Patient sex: M
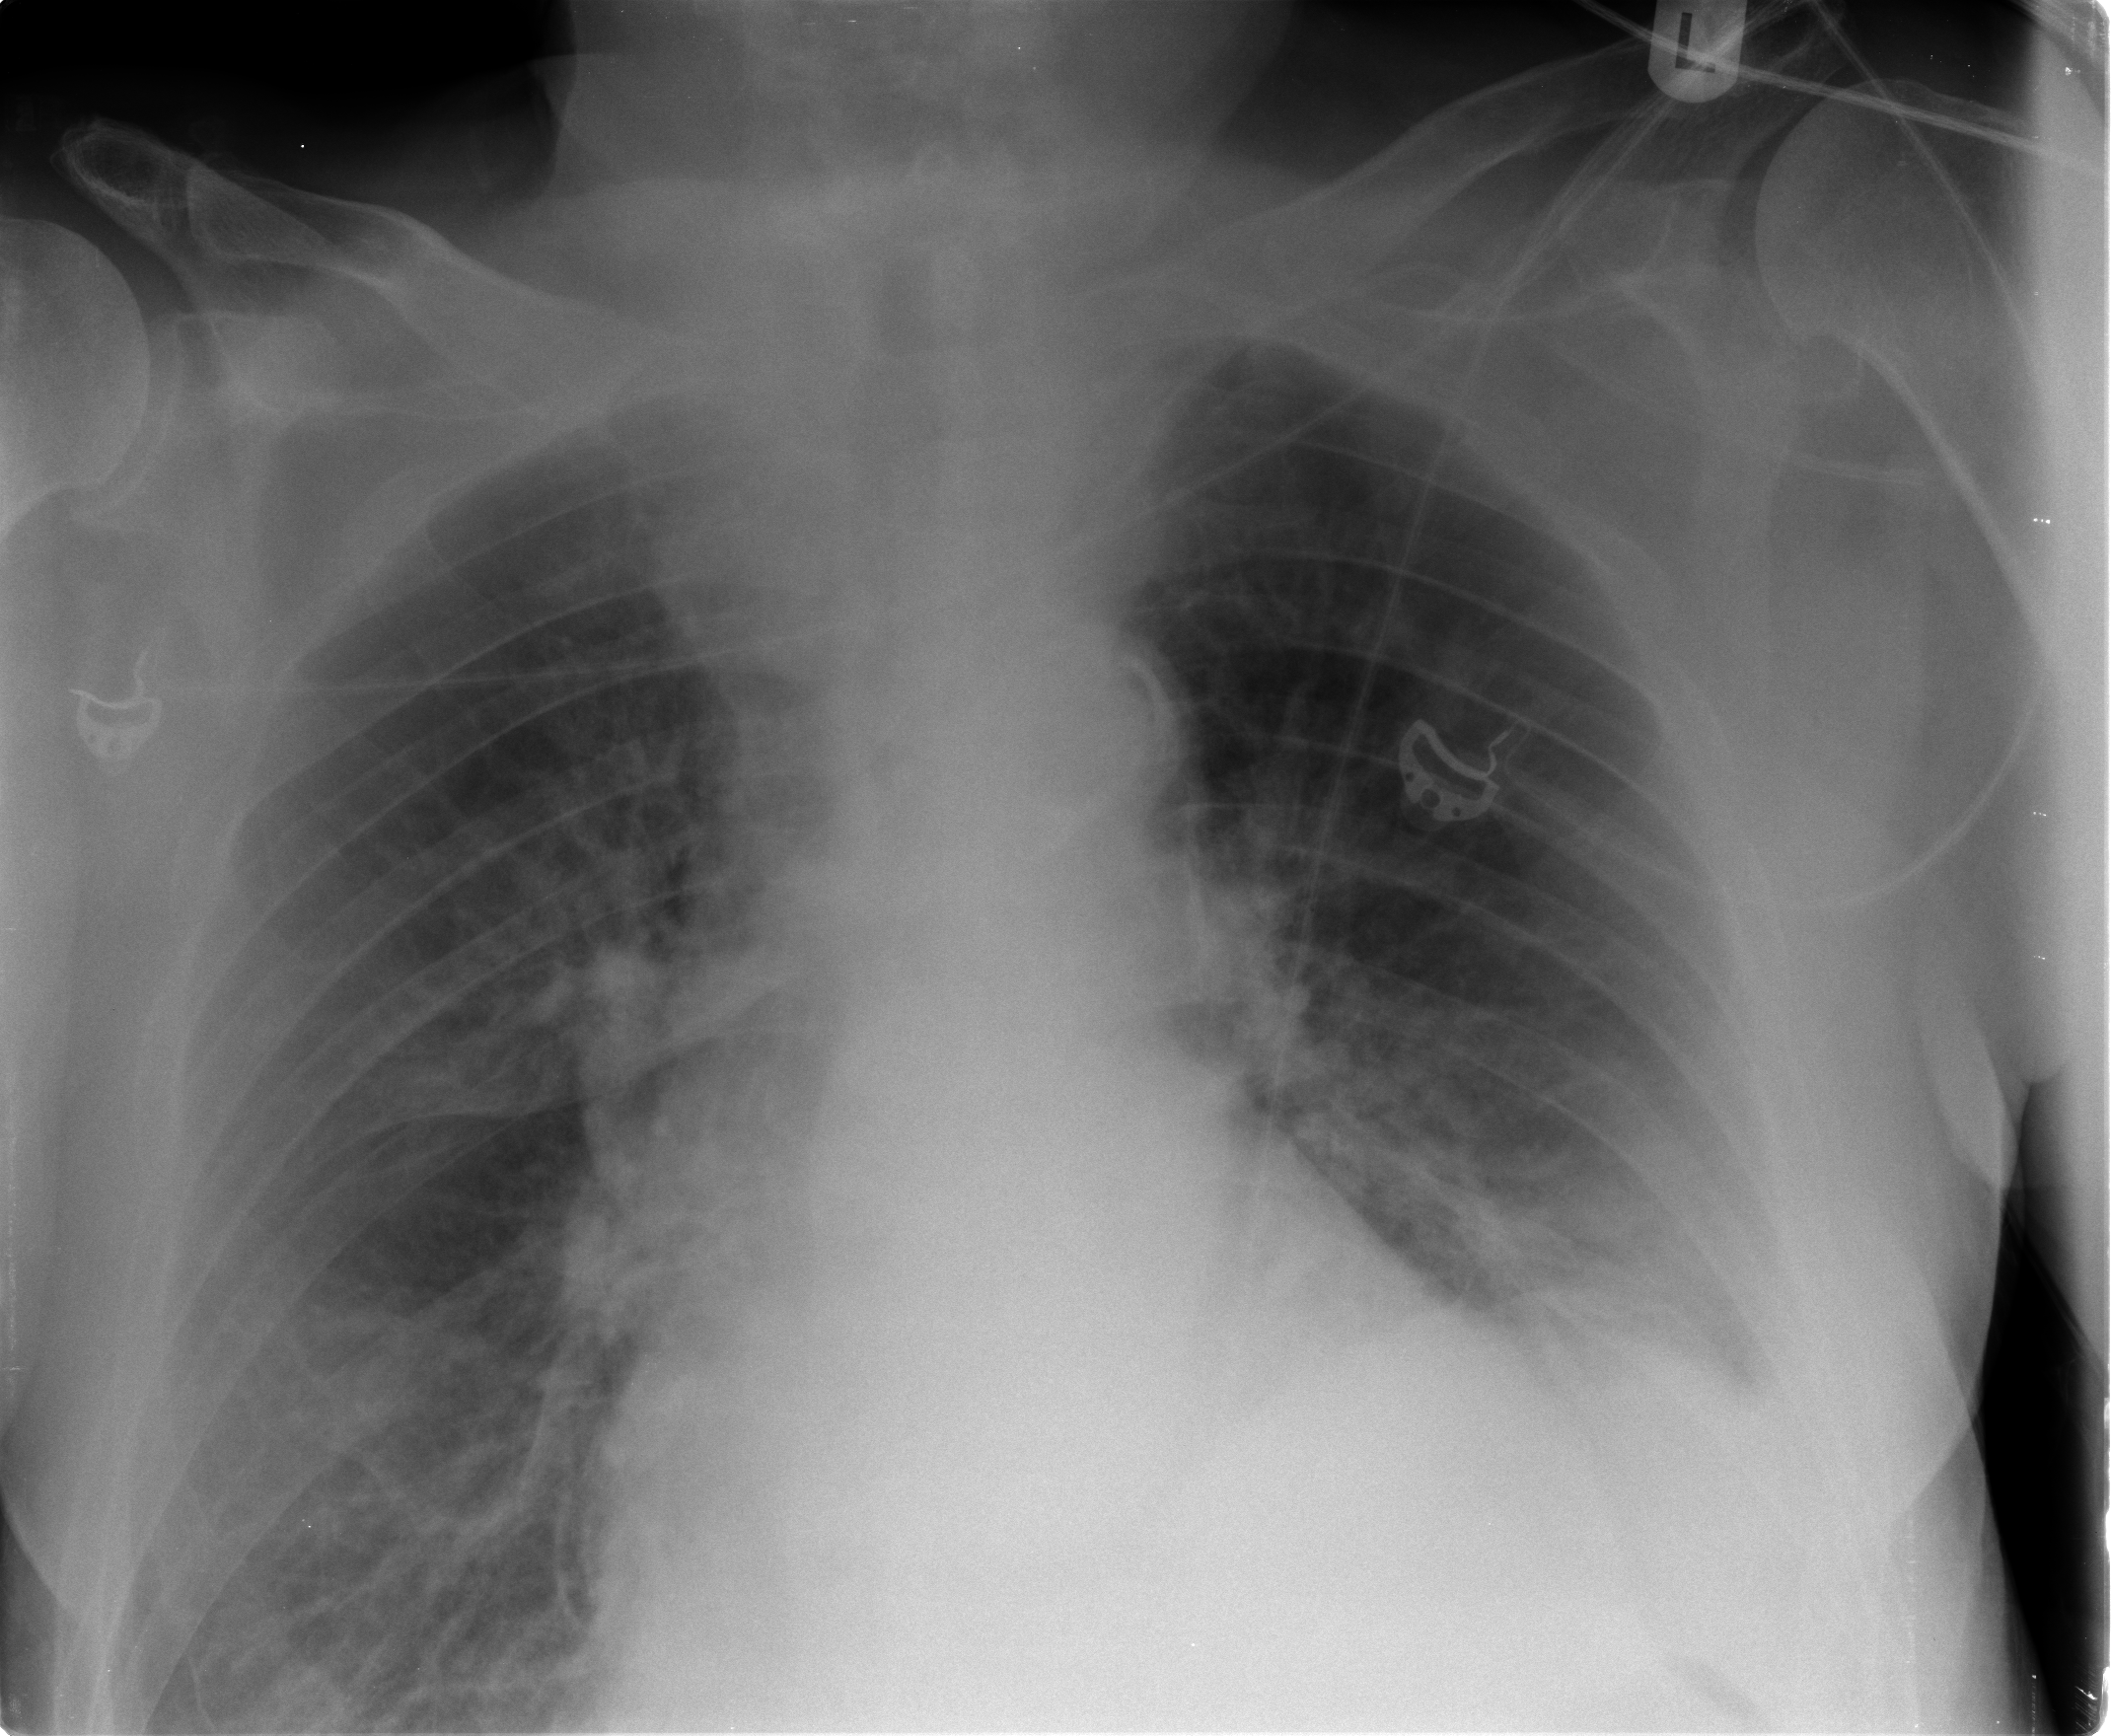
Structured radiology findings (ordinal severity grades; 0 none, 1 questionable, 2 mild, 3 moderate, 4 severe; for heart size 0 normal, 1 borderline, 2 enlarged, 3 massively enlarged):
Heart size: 2
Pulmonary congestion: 2
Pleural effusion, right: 1
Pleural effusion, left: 2
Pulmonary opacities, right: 0
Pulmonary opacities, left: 0
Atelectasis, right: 2
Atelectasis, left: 2